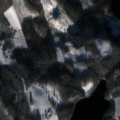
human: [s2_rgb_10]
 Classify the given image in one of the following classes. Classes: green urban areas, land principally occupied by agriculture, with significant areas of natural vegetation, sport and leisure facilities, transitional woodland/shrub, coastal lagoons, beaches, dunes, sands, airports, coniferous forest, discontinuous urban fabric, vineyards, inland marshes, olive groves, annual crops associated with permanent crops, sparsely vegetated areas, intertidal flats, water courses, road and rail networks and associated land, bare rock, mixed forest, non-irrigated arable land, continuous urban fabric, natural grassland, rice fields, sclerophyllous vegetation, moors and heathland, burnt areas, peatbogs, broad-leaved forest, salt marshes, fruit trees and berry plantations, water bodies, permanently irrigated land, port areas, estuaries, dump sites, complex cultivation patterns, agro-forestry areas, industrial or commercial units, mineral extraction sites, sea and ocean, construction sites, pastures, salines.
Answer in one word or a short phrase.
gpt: coniferous forest, mixed forest, transitional woodland/shrub, water bodies